Field crop: maize
Growth stage: 1
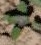
Species: chenopodium